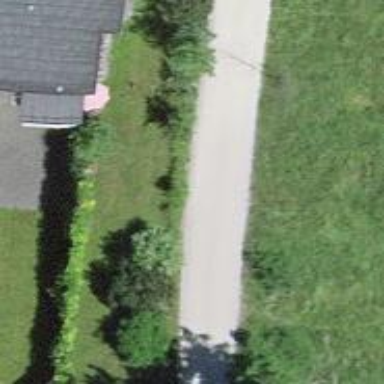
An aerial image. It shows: Cycleway with fine gravel surface.